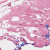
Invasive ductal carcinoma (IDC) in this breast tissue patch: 0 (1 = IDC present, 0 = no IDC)